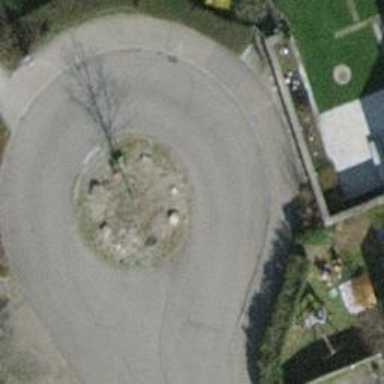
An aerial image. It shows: Turning loop on the road.